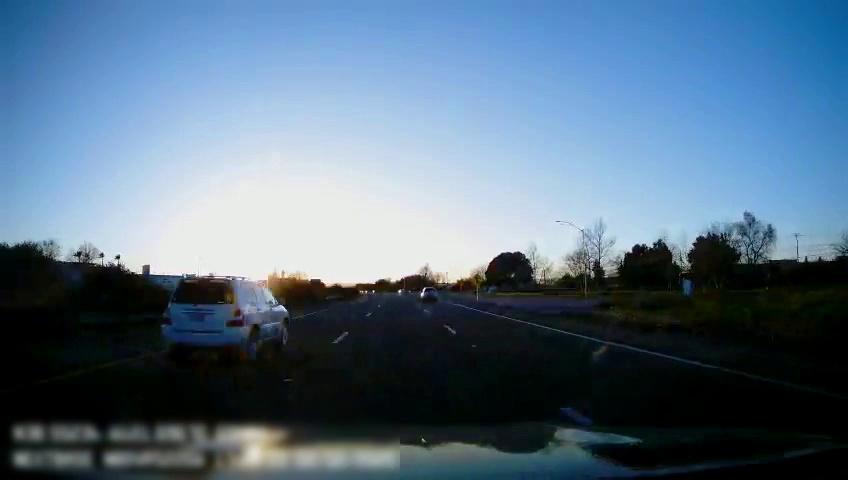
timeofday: Day
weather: Sunny
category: Drivable Space
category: Vehicles | SUV
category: Vehicles | SUV
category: Lanes | Alternate Lane
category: Lanes | Current Lane
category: Lanes | Current Lane
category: Lanes | Alternate Lane